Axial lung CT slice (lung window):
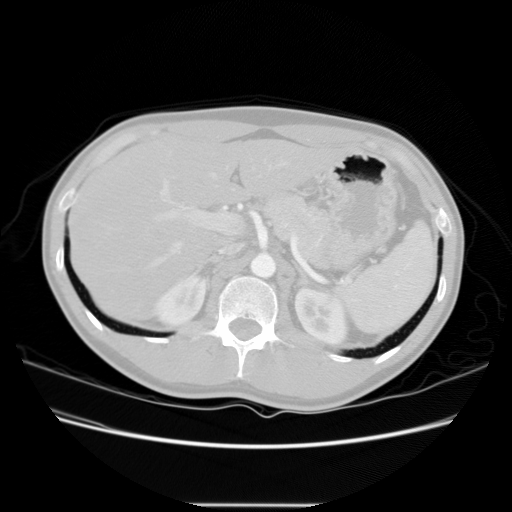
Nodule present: no